Interaction volume radius: 10 \u00c5
Interaction volume height: 25 \u00c5
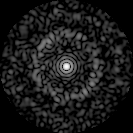
Disorder parameter: 0.8421